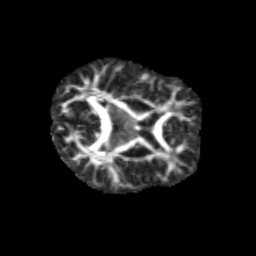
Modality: FA
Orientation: axial
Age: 11
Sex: male
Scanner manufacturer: siemens
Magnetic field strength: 3 T
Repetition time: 3.8 s
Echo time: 0.07 s